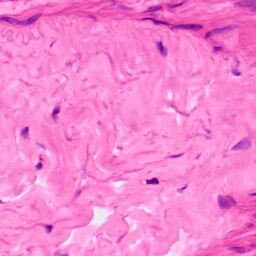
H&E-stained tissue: Lung